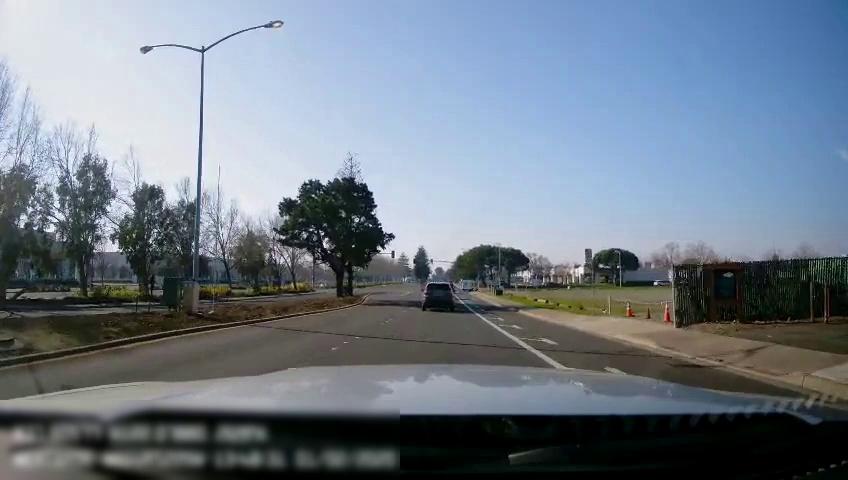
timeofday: Day
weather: Sunny
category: Drivable Space
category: Vehicles | SUV
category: Vehicles | Truck
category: Vehicles | SUV
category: Lanes | Current Lane
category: Lanes | Current Lane
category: Lanes | Alternate Lane
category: Lanes | Alternate Lane
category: Lanes | Alternate Lane
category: Traffic | Signs